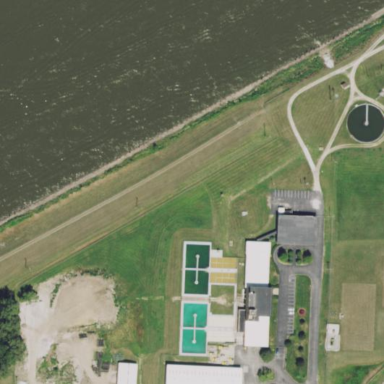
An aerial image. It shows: Water works facility.